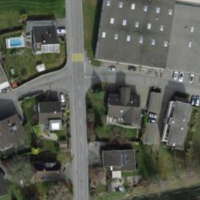
EUNIS habitat code: 54
Species observed at this site:
Cydonia oblonga